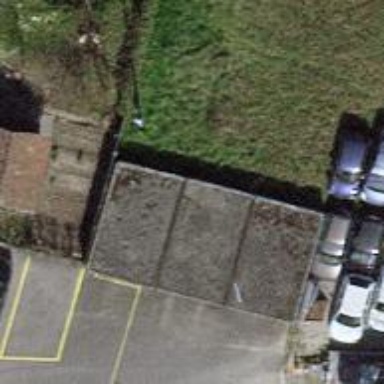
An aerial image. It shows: Carport building.